Current action and preconditions to check: path_clear

Your task: For each precondition in the list above, predict whether it will hold at this action.

Consider the current scene as observed from the mobile robot's camera, and analyze the predicted future states of all dynamic agents (e.g., people, animals, vehicles, or any moving entities) within the NEXT SECOND.

IMPORTANT: Only answer "very likely" if you are absolutely certain—based on strong, clear evidence—that a dynamic agent will violate the precondition in the predicted future state. Do NOT answer "very likely" for unlikely, ambiguous, or low-probability risks.

Ask yourself for each precondition: Is there a high probability, with clear and convincing evidence, that the predicted future states of any dynamic agent will interfere with the predicted future state of the currently executing action within the NEXT SECOND, causing that precondition to fail?

Assess the risk level based on these predictions. Use "likely" or "very likely" if motions create a clear risk of interference.

Use "neutral" or "improbable" if agents are nearby but their predicted paths are clearly diverging or non-conflicting.

Failure Risk Categories: "very improbable", "improbable", "neutral", "likely", "very likely"

Answer Format: Output ONLY the probability_of_failure value from these categories: "very improbable", "improbable", "neutral", "likely", "very likely"

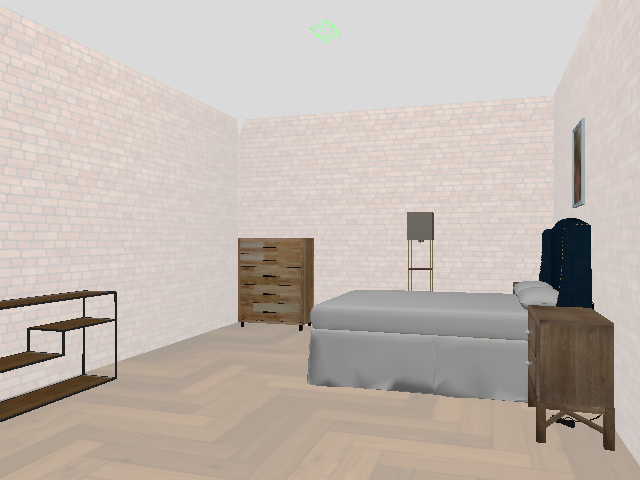

Answer: very improbable